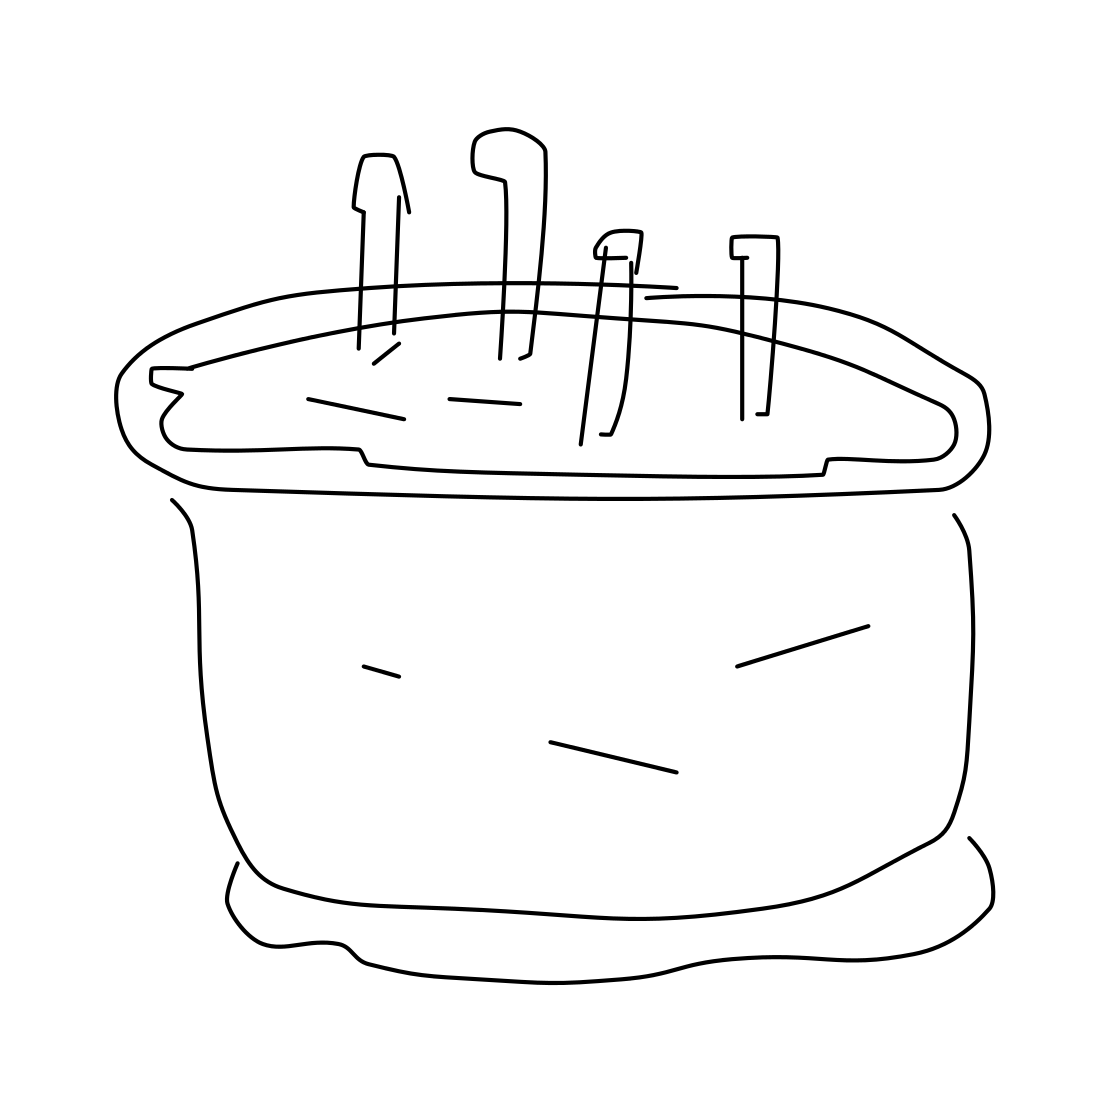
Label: cake